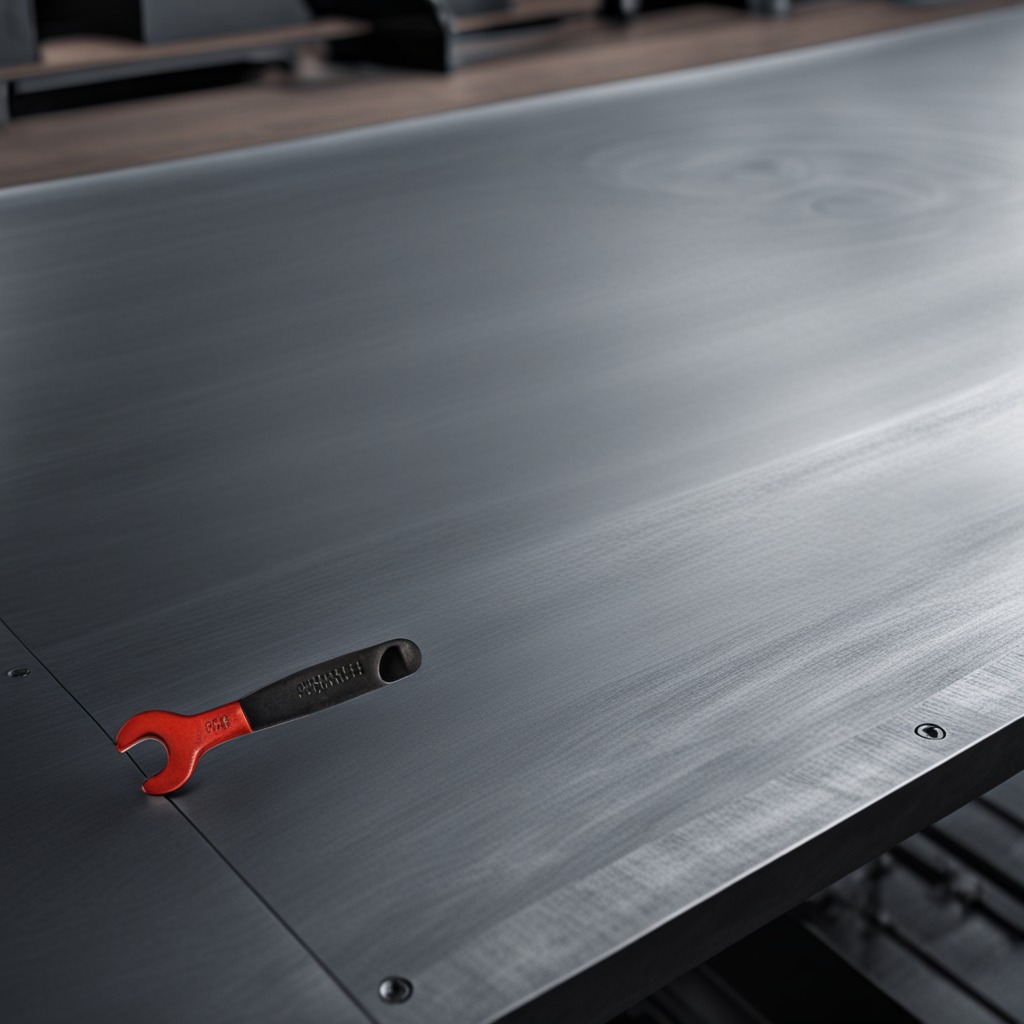
An wrench is lying on a cold steel table in a mining workshop.